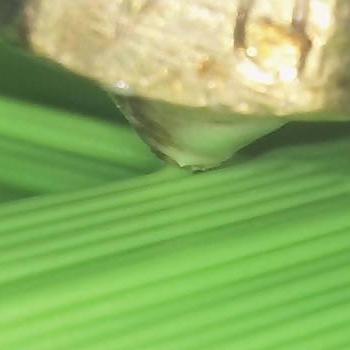
Flow rate: 158%